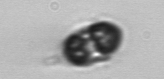
Label: Mesodinium